Question: I'm implementing custom path effect for route on top of MapView and I came up with the problem how to make my beginning and ending of the path rounded (like 'Paint.setStrokeCap(Cap.ROUND)' does). See screenshot - black lines - is my route I want to round at the end
Here is how I implemented my custom PathEffect:
'''
public RouteOverlay(Context context)
{
mContext = context;
mPaint.setStyle(Paint.Style.STROKE);
mPaint.setColor(COLOR_DEFAULT);
mPaint.setAntiAlias(true);
mPaint.setStrokeCap(Cap.ROUND); // this one does not work...
mPaint.setStrokeJoin(Join.ROUND);
PathEffect e1 = new PathDashPathEffect(createRouteLineStyle(), 10, 3, PathDashPathEffect.Style.MORPH);
PathEffect e2 = new CornerPathEffect(10);
mPaint.setPathEffect(new ComposePathEffect(e1, e2));
}
private Path createRouteLineStyle()
{
Path p = new Path();
p.moveTo(-5, ROUTE_LINE_WIDTH/2);
p.lineTo(5,ROUTE_LINE_WIDTH/2);
p.lineTo(5,ROUTE_LINE_WIDTH/2-currentThickness);
p.lineTo(-5, ROUTE_LINE_WIDTH/2-currentThickness);
p.close();
p.moveTo(-5, -(ROUTE_LINE_WIDTH/2));
p.lineTo(5,-(ROUTE_LINE_WIDTH/2));
p.lineTo(5, -(ROUTE_LINE_WIDTH/2-currentThickness));
p.lineTo(-5, -(ROUTE_LINE_WIDTH/2-currentThickness));
return p;
}
@Override
public void draw(Canvas canvas, final MapView mapView, boolean shadow)
{
if(shadow) return;
if(mDrawEnabled)
{
synchronized(mPoints)
{
canvas.drawPath(mPath, mPaint);
}
}
}
'''
As you can see on the screenshot, the ending of the line is not rounded (as well as beginning...). 'setStrokeCap(Cap.ROUND)' doesn't help.
So the question is - how to add round cap to my custom path? I was thinking of using 'addArc()' or 'addCircle()' to the end (and beginning) of my path, but this doesn't seem right.
The reason why I need custom path effect - is that I need to draw the route around actual road - so route should be empty inside and have inner and outer stroke lines.
In case somebody knows how to make this kind of path effect in some other way - please let me know, because this solution has big cons I have to deal with..

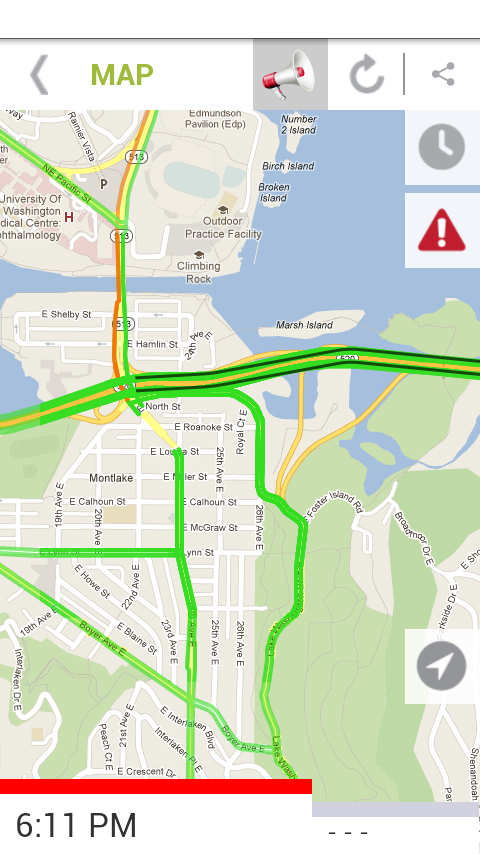
Answer: I managed to find a solution for my problem.
So I got rid of my custom path effect and started to use usual stroke (where stroke cap works as expected). So I basically draw my path 2 times: at first I draw black line, after that I draw thiner transparent line to clear the center of previous black line.
The only trick in this approach is that I need to draw my path in a separate bitmap (using temp canvas) and when path bitmap is ready - render it to the main canvas.
'''
@Override
public void draw(Canvas canvas, final MapView mapView, boolean shadow)
{
//Generate new bitmap if old bitmap doesn't equal to the screen size (f.i. when screen orientation changes)
if(pathBitmap == null || pathBitmap.isRecycled() || pathBitmap.getWidth()!=canvas.getWidth() || pathBitmap.getHeight()!=canvas.getHeight())
{
if(pathBitmap != null)
{
pathBitmap.recycle();
}
pathBitmap = Bitmap.createBitmap(canvas.getWidth(), canvas.getHeight(), Config.ARGB_8888);
tempCanvas.setBitmap(pathBitmap);
}
//Render routes to the temporary bitmap
renderPathBitmap();
//Render temporary bitmap onto main canvas
canvas.drawBitmap(pathBitmap, 0, 0, null);
}
}
private void renderPath(Path path, Canvas canvas)
{
routePaint.setStrokeWidth(ROUTE_LINE_WIDTH);
routePaint.setColor(OUTER_COLOR);
routePaint.setXfermode(null);
canvas.drawPath(path, routePaint); //render outer line
routePaint.setStrokeWidth(ROUTE_LINE_WIDTH/1.7f);
routePaint.setColor(Color.TRANSPARENT);
routePaint.setXfermode(new PorterDuffXfermode(Mode.CLEAR));
canvas.drawPath(path, routePaint); //render inner line
}
'''
So result looks like: